Field crop: maize
Growth stage: 2
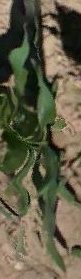
Species: maize